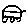
Label: car